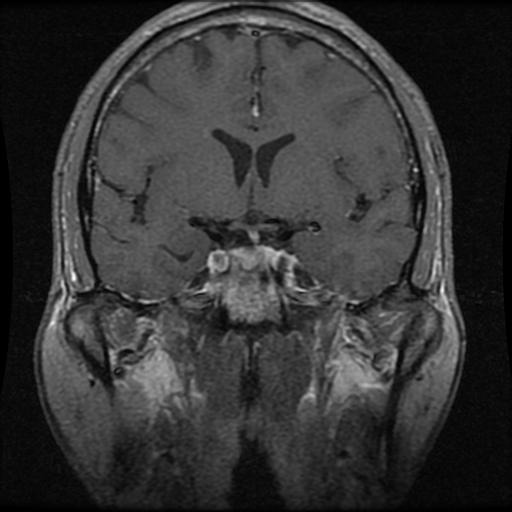
Label: pituitary